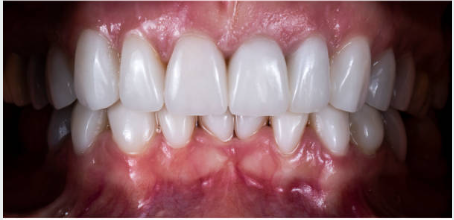
Condition: Gingivitis